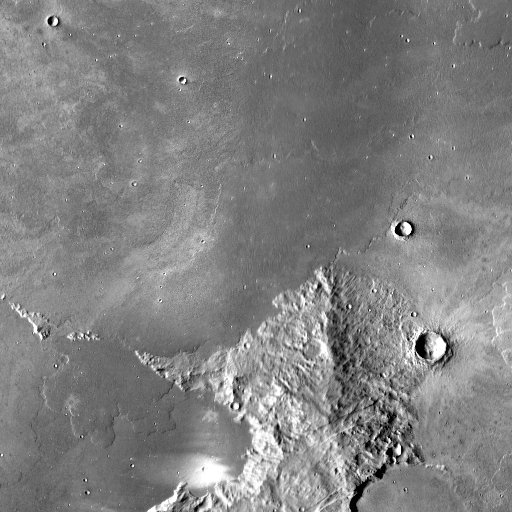
Crater classes present: Background, Other, Secondary